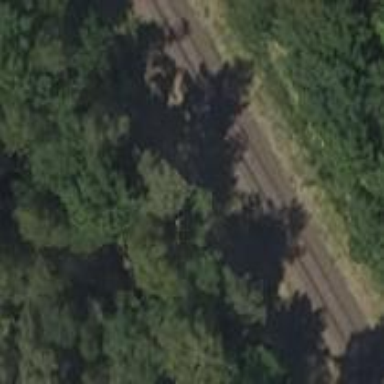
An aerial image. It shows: Railway signal.